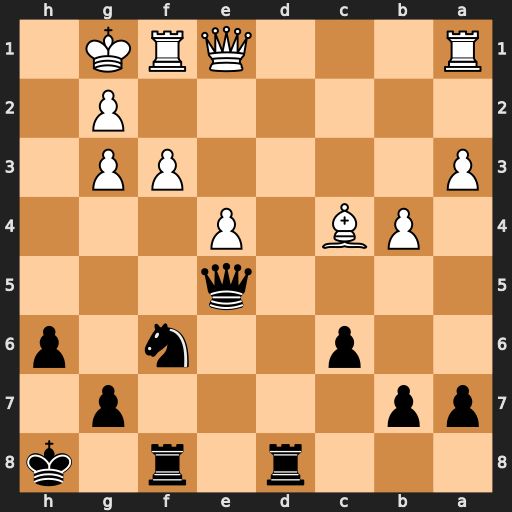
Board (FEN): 3r1r1k/pp4p1/2p2n1p/4q3/1PB1P3/P4PP1/6P1/R3QRK1
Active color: b
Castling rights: -
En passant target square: -
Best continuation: Qd4+ Kh2 Qxc4